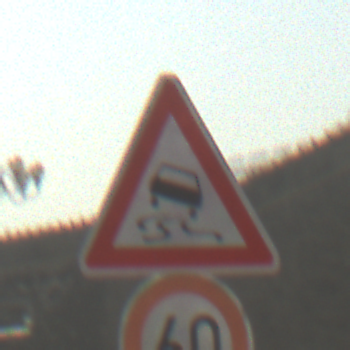
Verkehrszeichen: SchleuderOderRutschgefahr
Zusatzzeichen unten: Geschwindigkeit60
Umgebung: Outdoor, Suburban
Tageszeit: MorningAfternoon
Wetter: Clear
Licht: Natural
Jahreszeit: NotSpecified
Kontrast: HighContrast